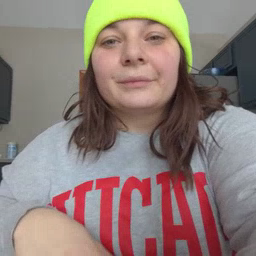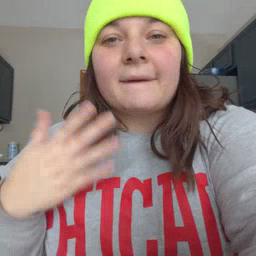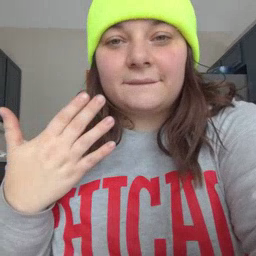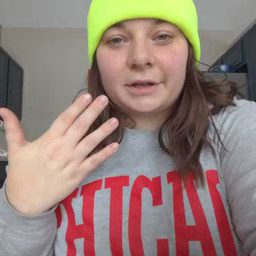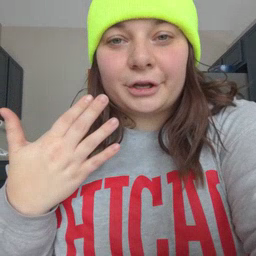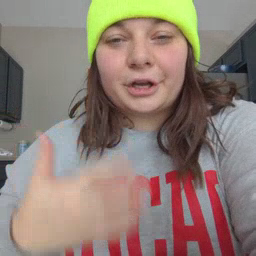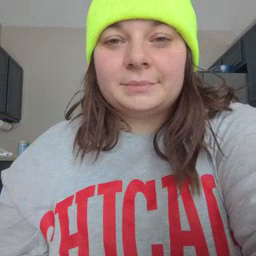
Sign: finger